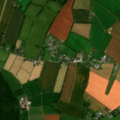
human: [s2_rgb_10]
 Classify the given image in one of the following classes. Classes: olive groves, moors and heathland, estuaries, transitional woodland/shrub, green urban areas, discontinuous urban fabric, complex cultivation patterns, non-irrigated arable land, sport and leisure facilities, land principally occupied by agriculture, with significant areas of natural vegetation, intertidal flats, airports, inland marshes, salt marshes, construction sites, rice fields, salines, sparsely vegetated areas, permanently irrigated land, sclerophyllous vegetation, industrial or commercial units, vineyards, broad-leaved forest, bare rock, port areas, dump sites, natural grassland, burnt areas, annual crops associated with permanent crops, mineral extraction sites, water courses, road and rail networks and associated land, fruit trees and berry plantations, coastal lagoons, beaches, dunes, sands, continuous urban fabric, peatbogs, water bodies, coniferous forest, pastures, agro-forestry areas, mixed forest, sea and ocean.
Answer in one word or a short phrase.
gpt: non-irrigated arable land, pastures